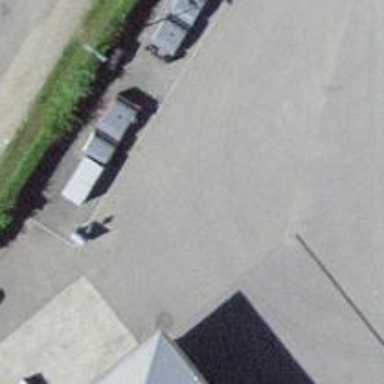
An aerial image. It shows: Recycling container in the area designated for recycling.